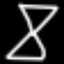
Label: hourglass